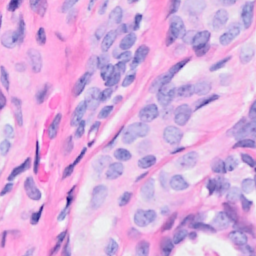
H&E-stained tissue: Breast